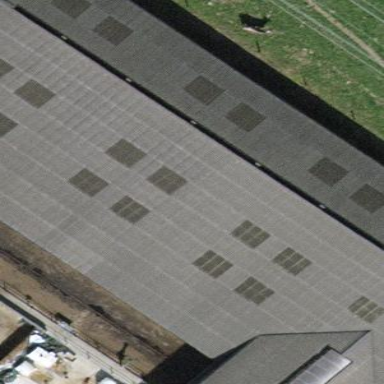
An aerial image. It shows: Farm auxiliary building.